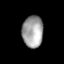
Tissue: lung
Cell type: Endothelial cells
Senescence score: 0.558
Nuclear area (px): 650
Mean DAPI intensity: 161.055